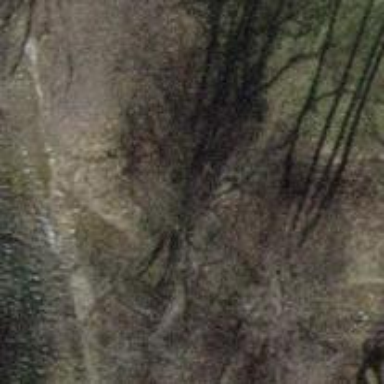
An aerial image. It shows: Path on bridge.